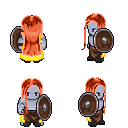
a pixel art fantasy rpg character, male body template, dark elf, purple skin, yellow cape, robe skirt, red extra-long hairstyle, white cloth bandages, gray slippers, shield, four views (front, back, left, right), 2x2 character sprite sheet, small pixel art, hard edges, no anti-aliasing